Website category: auto
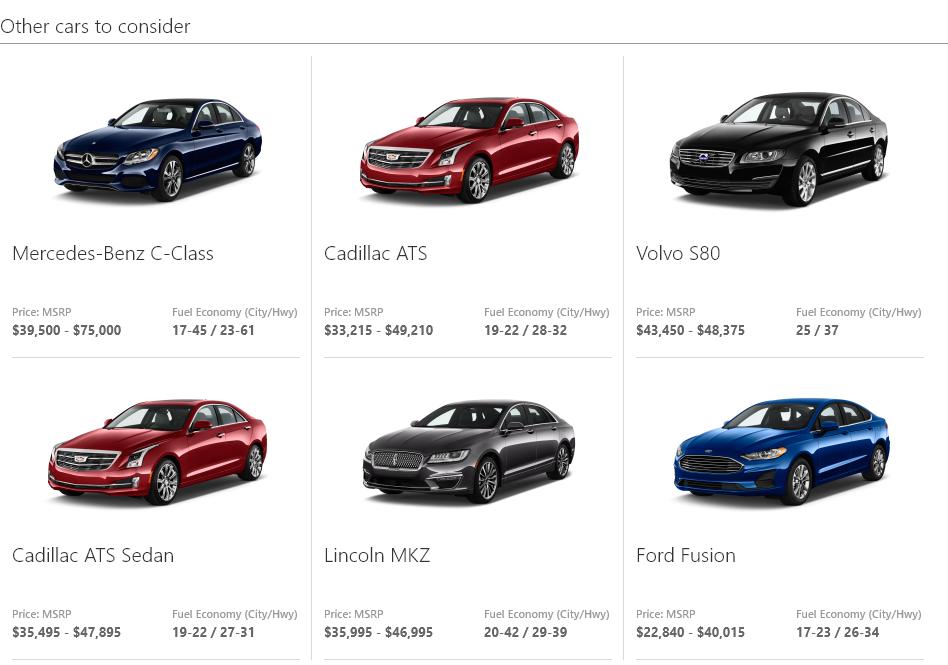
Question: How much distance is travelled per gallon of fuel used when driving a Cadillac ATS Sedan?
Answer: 19-22 / 27-31

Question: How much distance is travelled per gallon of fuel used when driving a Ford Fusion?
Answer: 17-23 / 26-34

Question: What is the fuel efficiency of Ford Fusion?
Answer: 17-23 / 26-34

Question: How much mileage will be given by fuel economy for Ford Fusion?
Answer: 17-23 / 26-34

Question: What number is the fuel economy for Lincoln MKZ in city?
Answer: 20-42

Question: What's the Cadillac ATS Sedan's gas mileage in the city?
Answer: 19-22

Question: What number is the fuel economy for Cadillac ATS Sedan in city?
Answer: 19-22

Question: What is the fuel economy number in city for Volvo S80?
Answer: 25

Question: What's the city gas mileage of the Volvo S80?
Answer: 25

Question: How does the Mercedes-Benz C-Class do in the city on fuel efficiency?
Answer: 17-45

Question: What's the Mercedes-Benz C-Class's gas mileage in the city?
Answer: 17-45

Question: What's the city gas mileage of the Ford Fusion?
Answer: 17-23

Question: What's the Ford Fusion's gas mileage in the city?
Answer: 17-23

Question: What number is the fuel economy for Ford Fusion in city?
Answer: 17-23

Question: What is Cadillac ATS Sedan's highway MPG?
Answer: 27-31

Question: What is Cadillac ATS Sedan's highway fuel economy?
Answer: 27-31

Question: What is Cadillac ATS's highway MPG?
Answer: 28-32

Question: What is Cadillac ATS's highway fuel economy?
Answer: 28-32

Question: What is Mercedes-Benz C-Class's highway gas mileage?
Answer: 23-61

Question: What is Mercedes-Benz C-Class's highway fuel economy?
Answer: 23-61

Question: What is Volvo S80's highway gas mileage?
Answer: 37

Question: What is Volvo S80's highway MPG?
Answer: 37

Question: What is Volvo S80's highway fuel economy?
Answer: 37

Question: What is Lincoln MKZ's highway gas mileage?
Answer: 29-39

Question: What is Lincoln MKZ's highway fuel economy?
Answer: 29-39

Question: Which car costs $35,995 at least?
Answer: Lincoln MKZ

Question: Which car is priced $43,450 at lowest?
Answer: Volvo S80

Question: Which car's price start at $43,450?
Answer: Volvo S80

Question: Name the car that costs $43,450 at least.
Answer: Volvo S80

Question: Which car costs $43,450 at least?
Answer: Volvo S80

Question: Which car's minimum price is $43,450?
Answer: Volvo S80

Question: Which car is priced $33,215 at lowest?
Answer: Cadillac ATS

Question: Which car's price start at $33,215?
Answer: Cadillac ATS

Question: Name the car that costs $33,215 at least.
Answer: Cadillac ATS

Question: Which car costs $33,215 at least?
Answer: Cadillac ATS

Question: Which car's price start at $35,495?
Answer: Cadillac ATS Sedan

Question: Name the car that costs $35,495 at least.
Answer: Cadillac ATS Sedan

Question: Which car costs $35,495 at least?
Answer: Cadillac ATS Sedan

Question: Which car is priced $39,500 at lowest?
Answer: Mercedes-Benz C-Class

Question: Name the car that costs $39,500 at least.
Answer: Mercedes-Benz C-Class

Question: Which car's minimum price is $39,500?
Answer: Mercedes-Benz C-Class

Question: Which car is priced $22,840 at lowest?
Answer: Ford Fusion

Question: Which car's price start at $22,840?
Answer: Ford Fusion

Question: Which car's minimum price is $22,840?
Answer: Ford Fusion

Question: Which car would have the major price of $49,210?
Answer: Cadillac ATS

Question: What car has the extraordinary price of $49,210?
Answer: Cadillac ATS

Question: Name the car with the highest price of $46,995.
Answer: Lincoln MKZ

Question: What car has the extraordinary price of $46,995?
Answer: Lincoln MKZ

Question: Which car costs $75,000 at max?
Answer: Mercedes-Benz C-Class

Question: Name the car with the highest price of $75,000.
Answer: Mercedes-Benz C-Class

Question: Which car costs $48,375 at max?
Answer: Volvo S80

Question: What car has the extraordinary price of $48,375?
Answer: Volvo S80

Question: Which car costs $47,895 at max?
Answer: Cadillac ATS Sedan

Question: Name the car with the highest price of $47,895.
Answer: Cadillac ATS Sedan

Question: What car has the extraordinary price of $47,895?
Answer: Cadillac ATS Sedan

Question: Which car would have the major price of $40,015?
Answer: Ford Fusion

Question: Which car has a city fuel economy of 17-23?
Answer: Ford Fusion

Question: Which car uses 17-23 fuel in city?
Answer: Ford Fusion

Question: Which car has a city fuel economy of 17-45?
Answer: Mercedes-Benz C-Class

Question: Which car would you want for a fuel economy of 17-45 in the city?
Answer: Mercedes-Benz C-Class

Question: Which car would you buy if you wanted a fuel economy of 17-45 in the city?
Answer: Mercedes-Benz C-Class

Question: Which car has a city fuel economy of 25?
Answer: Volvo S80

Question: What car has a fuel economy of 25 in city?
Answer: Volvo S80

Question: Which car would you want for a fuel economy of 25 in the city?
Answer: Volvo S80